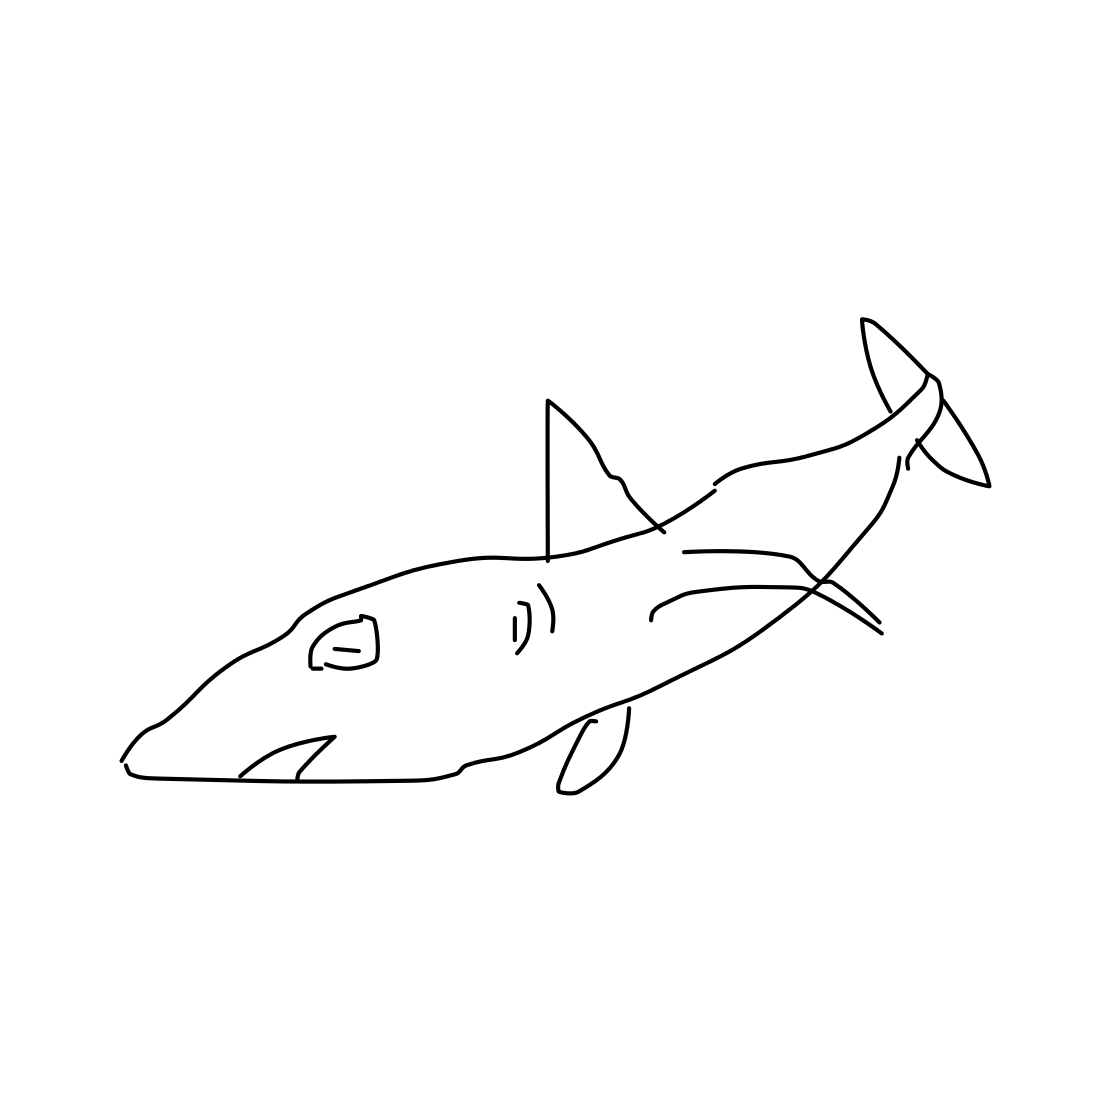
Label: shark